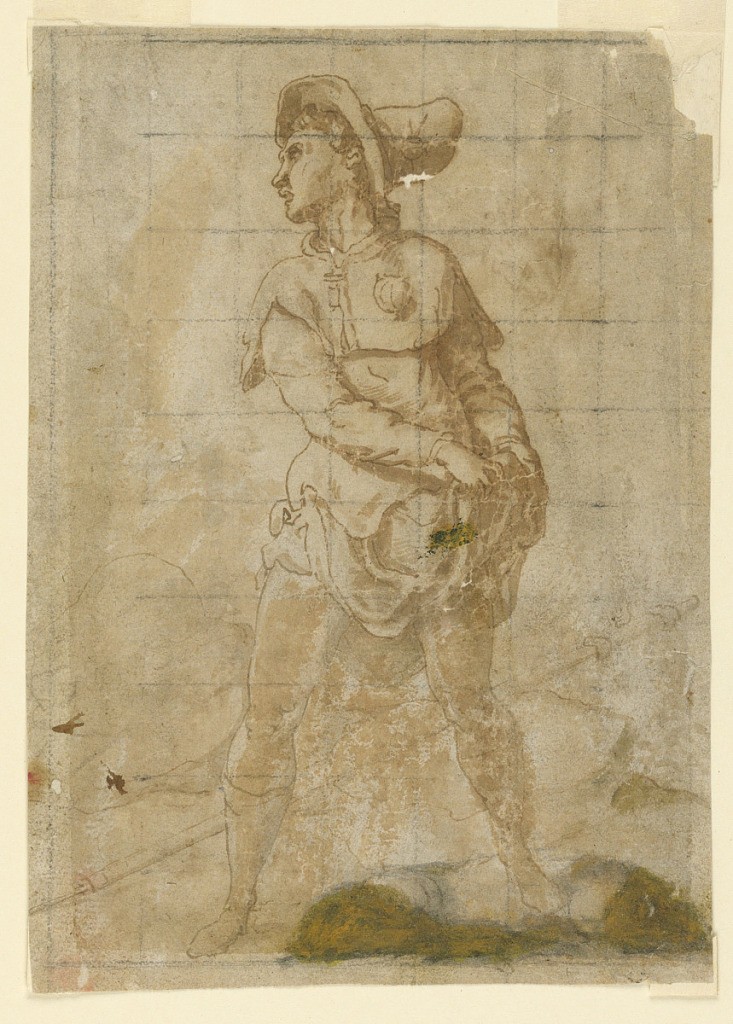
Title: A Youthful Pilgrim
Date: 1575–1600
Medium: Pen and ink, brush and bistre on paper
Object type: Drawing
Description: Shown standing with straddled legs from the frontside. He looks attentively to the left and takes something like a stone supported by his left hand with his right hand. He wears a high hat, a wrap with the shell around the shoulders, a tunic, bare legs, and high boots. The stick is lying behind him. Squared with black crayon for copying. At the reverse is, horizontally, in small size the head of a woman in pen.